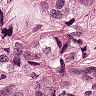
Metastatic tissue present: yes